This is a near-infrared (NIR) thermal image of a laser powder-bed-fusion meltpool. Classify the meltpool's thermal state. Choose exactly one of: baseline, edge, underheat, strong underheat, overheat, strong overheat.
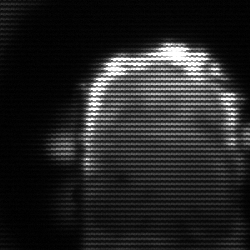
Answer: baseline